Question: Not sure why the menu is aligned to Top Left corner , previous version the menu was aligned perfectly to the center. Testing in iPhone 4.
I know the solution '[menu setPosition:ccp( size.width/2, size.height/2)];' but wanted to understand why its Aligned to Top Left.
To get the same result please try this in AppDelegate
'''
[director_ pushScene: [HelloWorldLayer scene]];
'''
instead of
'''
[director_ pushScene: [IntroLayer scene]];
'''

UPDATED SOURCE
MenuLayer.h
'''
#import <Foundation/Foundation.h>
#import "cocos2d.h"
@interface MenuLayer : CCLayer {
}
+(CCScene *) scene;
@end
'''
MenuLayer.m
'''
#import "MenuLayer.h"
@implementation MenuLayer
+(CCScene *) scene
{
CCScene *scene = [CCScene node];
MenuLayer *layer = [MenuLayer node];
[scene addChild: layer];
return scene;
}
-(id) init
{
if( (self=[super init]) ) {
CCMenuItem *itemAchievement = [CCMenuItemFont itemWithString:@"Play" block:^(id sender) {}];
CCMenuItem *itemLeaderboard = [CCMenuItemFont itemWithString:@"Settings" block:^(id sender) {}];
CCMenu *menu = [CCMenu menuWithItems:itemAchievement, itemLeaderboard, nil];
[menu alignItemsVertically];
[self addChild:menu];
}
return self;
}
@end
'''
AppDelegate.m
'''
[director_ pushScene: [MenuLayer scene]];
'''
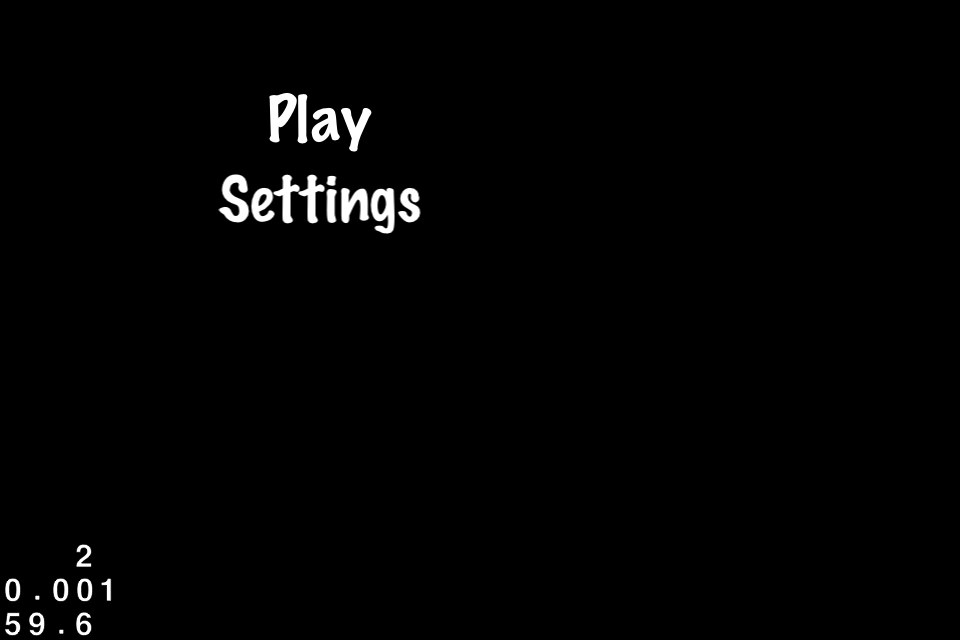
Answer: OK, I'll tell you the answer first:
You have something gone wrong :) .. You must have changed the position of the parent, or its grandparent, ... etc.
Your error is running 'CCDirector' inside this method:
'''
- (BOOL)application:(UIApplication *)application didFinishLaunchingWithOptions:(NSDictionary *)launchOptions {
...
// Remove this code !
[director_ runWithScene:blah];
}
'''
Instead, you must run the 'CCDirector' like so:
'''
// This method is part of the CCDirectorDelegate methods
// Add it below the - (BOOL)application: didFinishLaunchingWithOptions:
-(void) directorDidReshapeProjection:(CCDirector*)director
{
if(director.runningScene == nil) {
// Add the first scene to the stack. The director will draw it immediately into the framebuffer. (Animation is started automatically when the view is displayed.)
// and add the scene to the stack. The director will run it when it automatically when the view is displayed.
[director_ runWithScene: [HelloWorldLayer scene]];
}
}
'''
Read the cocos2d docs! They say that if you are running on iOS versions prior to iOS 6, you mustn't run the 'CCDirector' inside the 'application: didFinishLaunching:' method.
From the docs:
> This is needed for iOS4 and iOS5 in order to ensure
that the 1st scene has the correct dimensions
This is not needed on iOS6 and could be added to the application:didFinish...
Here is your pic, dissected:

That's a total mess... There is no way cocos2d default behavior is like that. Create a new cocos2d v2.x, and clean up 'HelloWorldLayer.m', and here is the result:
'''
// Achievement Menu Item using blocks
CCMenuItem *itemAchievement = [CCMenuItemFont itemWithString:@"Achievements" block:^(id sender) {}];
// Leaderboard Menu Item using blocks
CCMenuItem *itemLeaderboard = [CCMenuItemFont itemWithString:@"Leaderboard" block:^(id sender) {}];
CCMenu *menu = [CCMenu menuWithItems:itemAchievement, itemLeaderboard, nil];
[menu alignItemsVertically];
[self addChild:menu];
'''